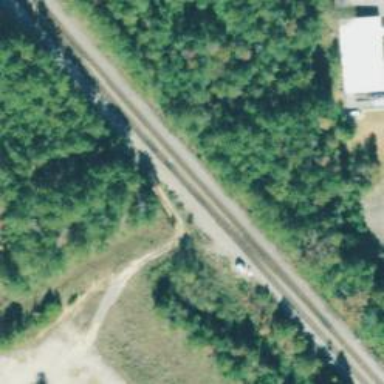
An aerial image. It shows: Railroad crossover.